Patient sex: F
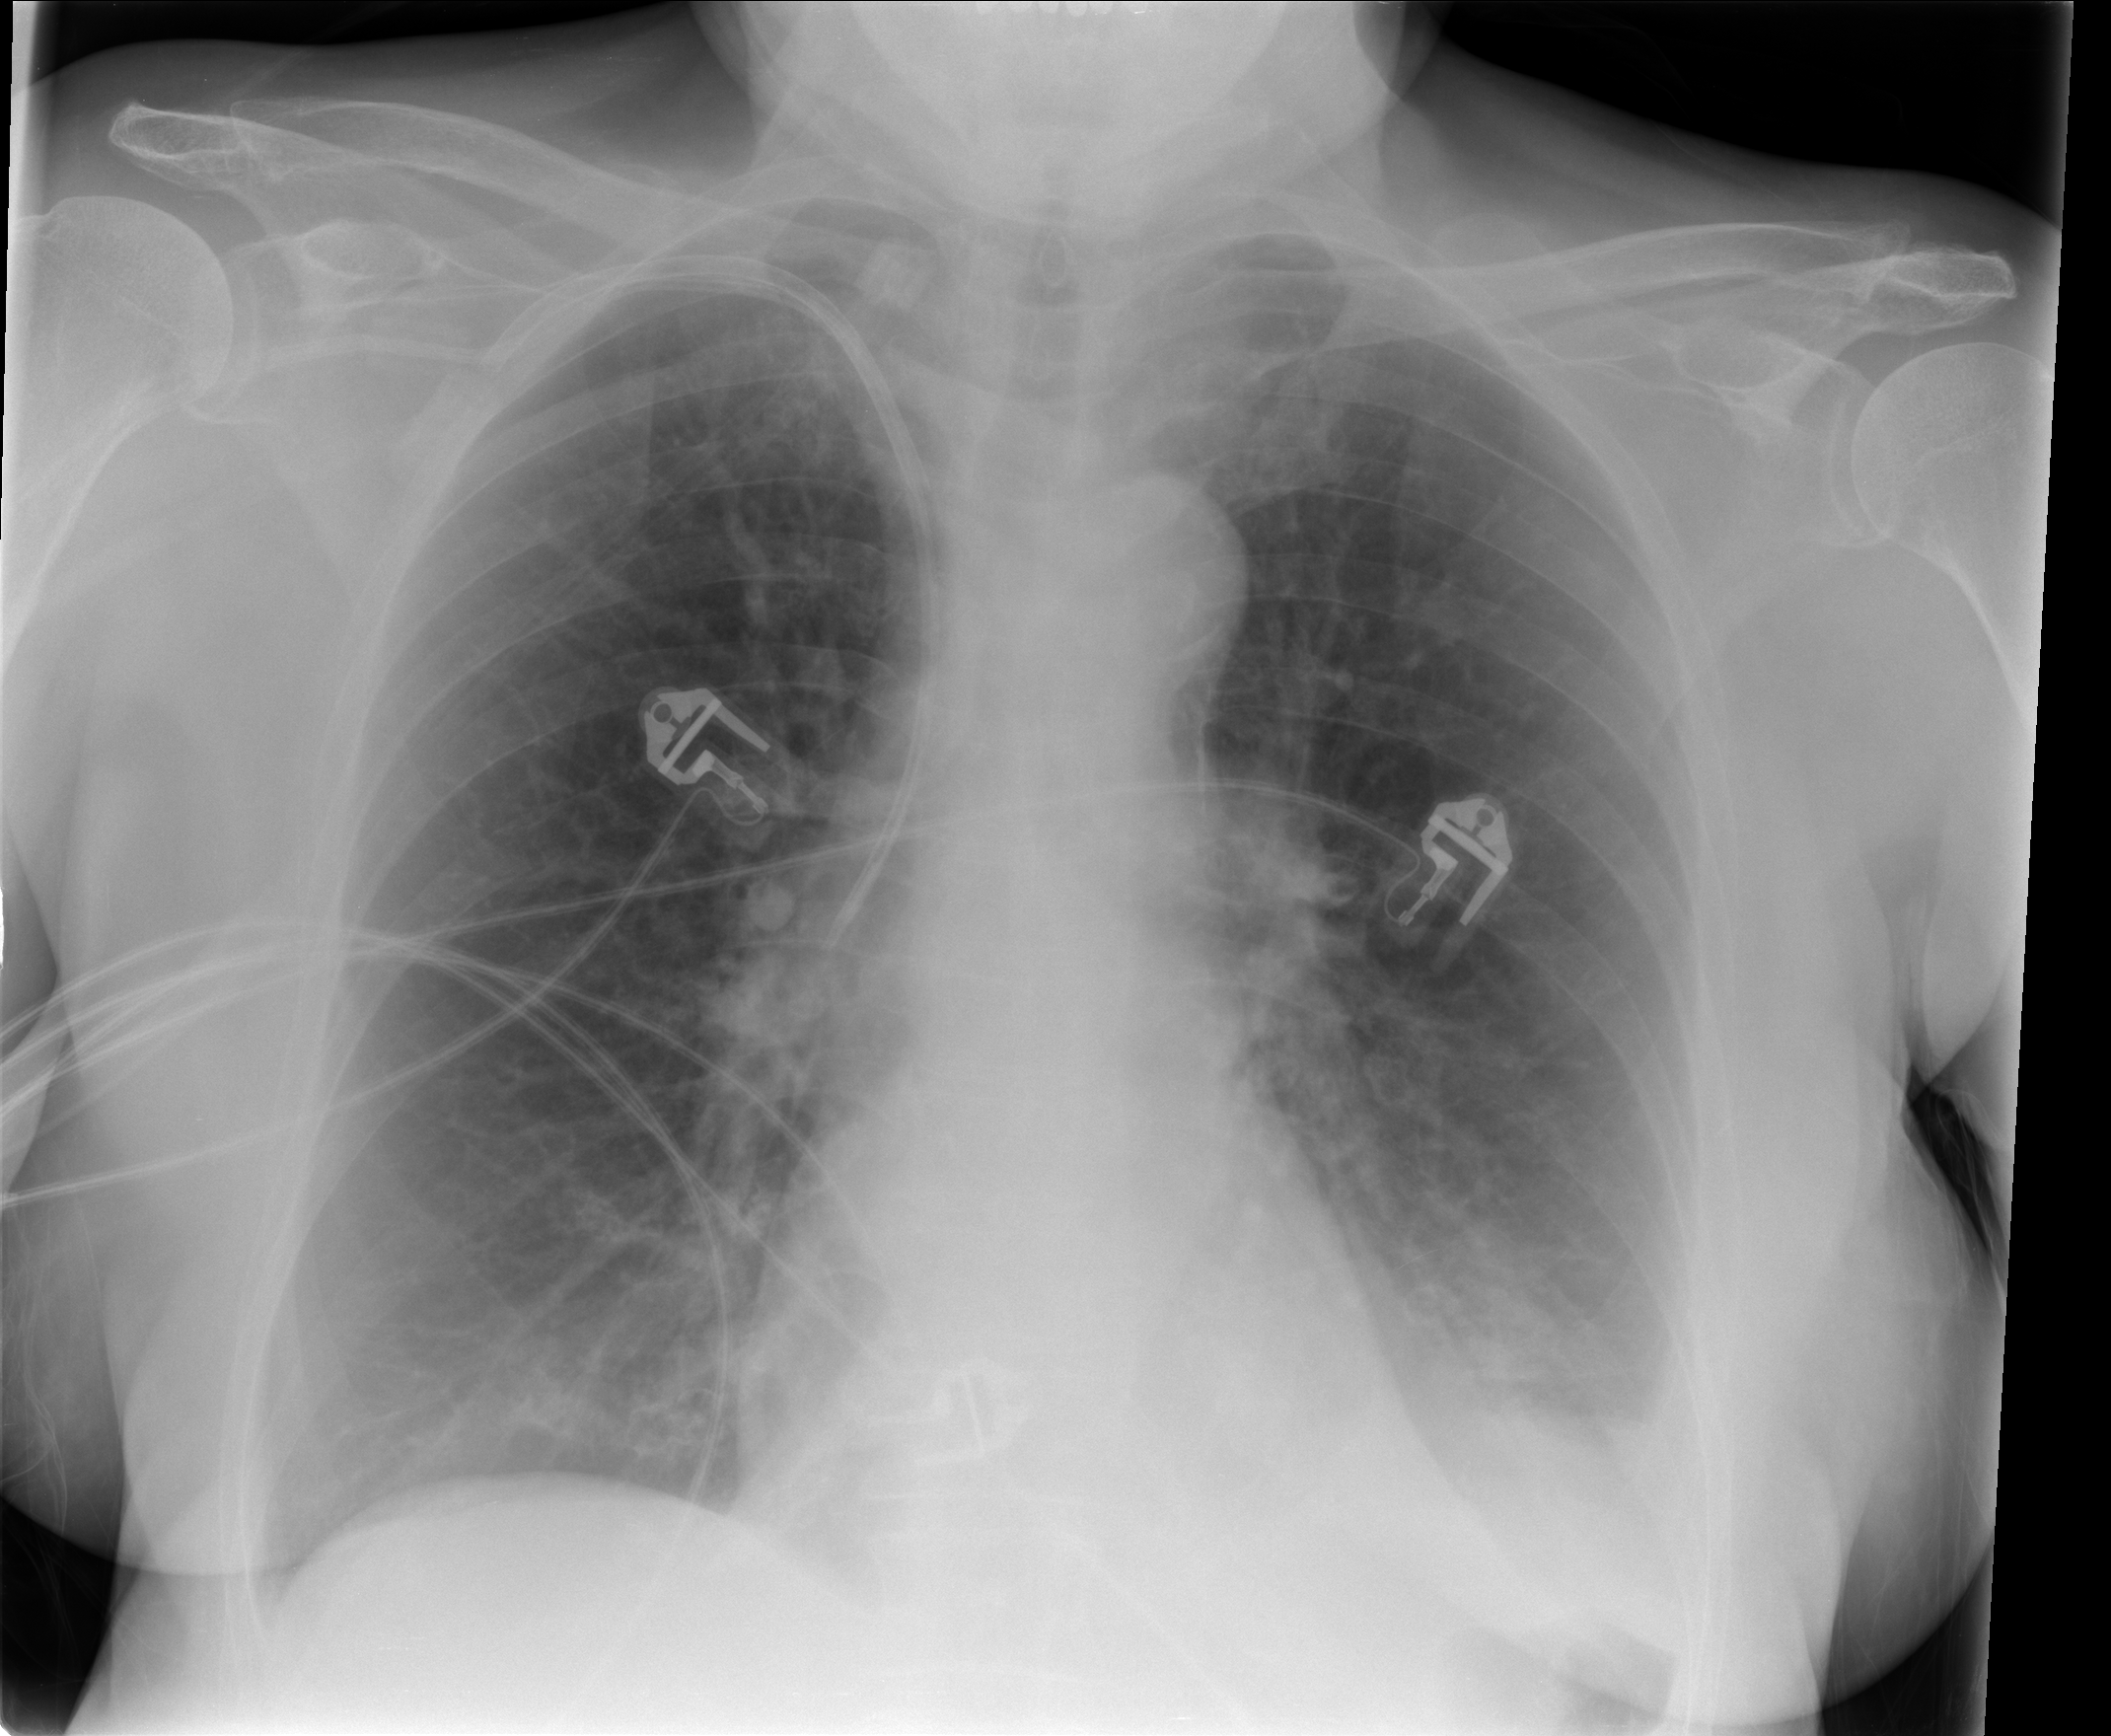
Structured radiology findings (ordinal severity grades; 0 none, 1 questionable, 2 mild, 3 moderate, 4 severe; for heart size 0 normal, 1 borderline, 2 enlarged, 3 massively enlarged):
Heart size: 0
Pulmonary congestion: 0
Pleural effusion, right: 0
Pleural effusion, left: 0
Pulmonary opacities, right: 0
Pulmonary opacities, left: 2
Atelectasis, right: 0
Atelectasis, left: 2